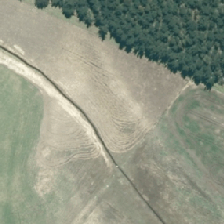
Land cover: lake_pond